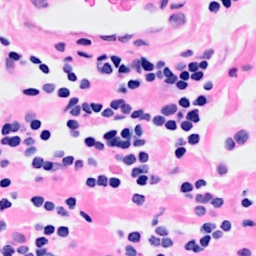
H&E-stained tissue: Breast